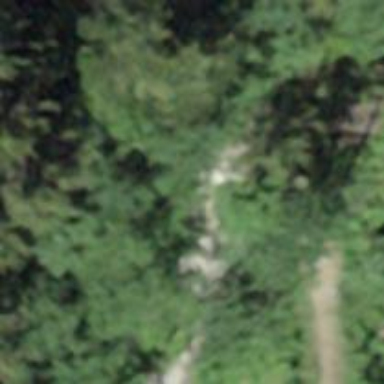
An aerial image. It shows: Backcountry hiking path.